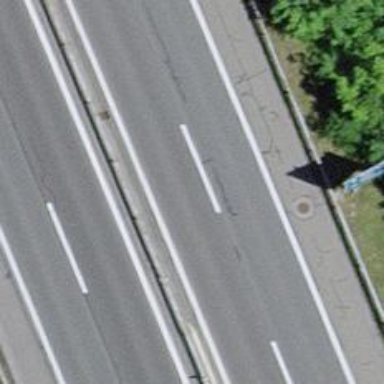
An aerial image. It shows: View of motorway.